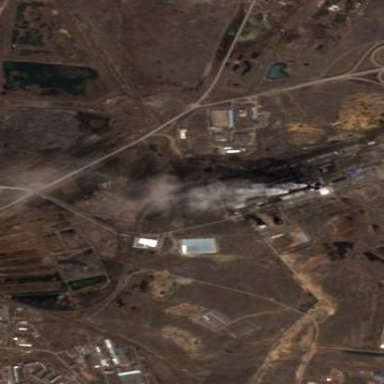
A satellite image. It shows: Industrial area with coal-powered plant.